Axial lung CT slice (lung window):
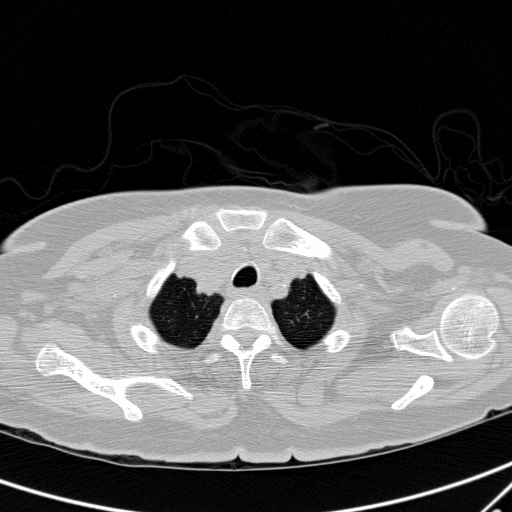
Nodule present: no